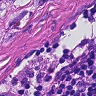
Metastatic tissue present: yes